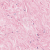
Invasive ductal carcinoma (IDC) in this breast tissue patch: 0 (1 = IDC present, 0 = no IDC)